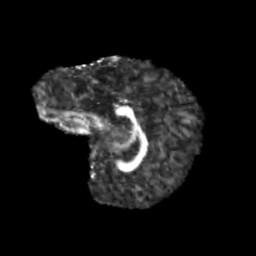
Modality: FA
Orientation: sagittal
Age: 9
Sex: female
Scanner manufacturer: siemens
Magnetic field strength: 3 T
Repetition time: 3.8 s
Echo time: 0.07 s